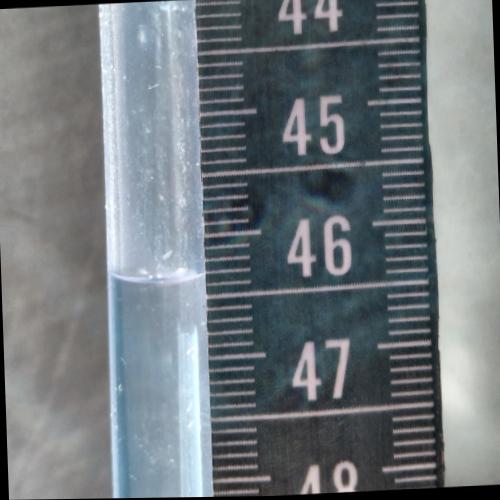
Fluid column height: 46.3 cm